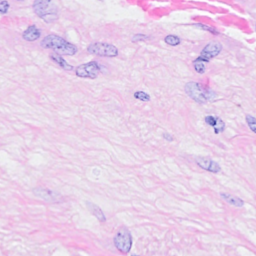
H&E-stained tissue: Breast